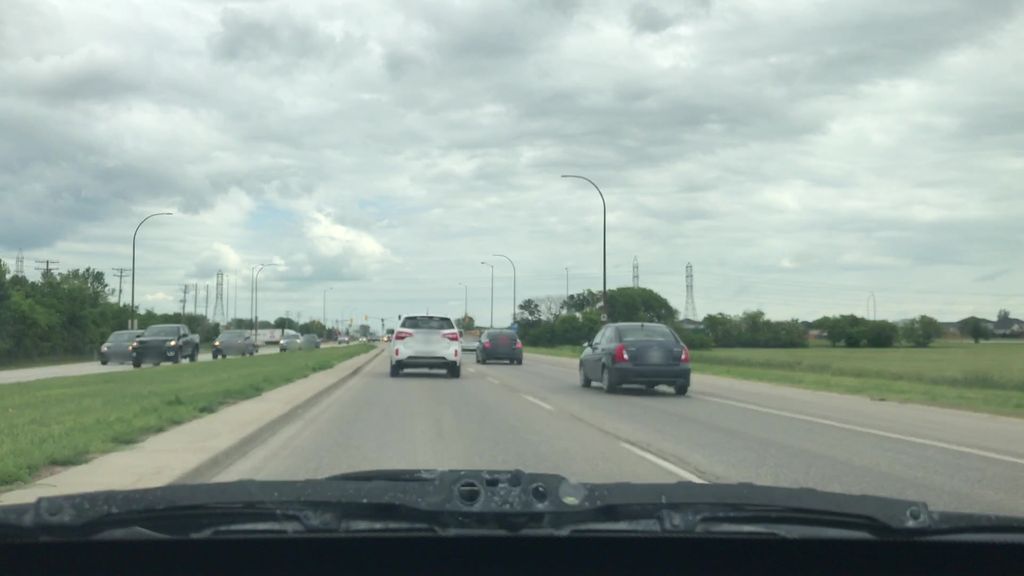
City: winnipeg